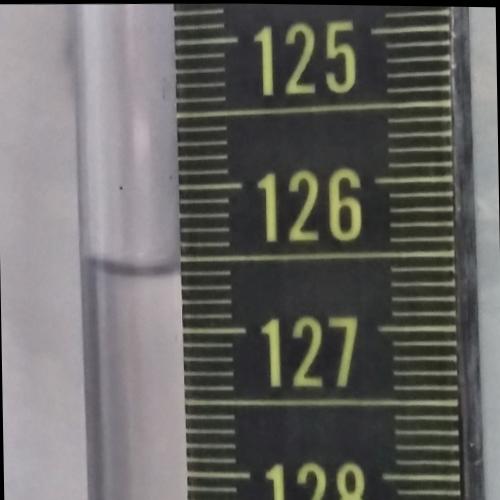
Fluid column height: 126.6 cm